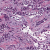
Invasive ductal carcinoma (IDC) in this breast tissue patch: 1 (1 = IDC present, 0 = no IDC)